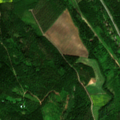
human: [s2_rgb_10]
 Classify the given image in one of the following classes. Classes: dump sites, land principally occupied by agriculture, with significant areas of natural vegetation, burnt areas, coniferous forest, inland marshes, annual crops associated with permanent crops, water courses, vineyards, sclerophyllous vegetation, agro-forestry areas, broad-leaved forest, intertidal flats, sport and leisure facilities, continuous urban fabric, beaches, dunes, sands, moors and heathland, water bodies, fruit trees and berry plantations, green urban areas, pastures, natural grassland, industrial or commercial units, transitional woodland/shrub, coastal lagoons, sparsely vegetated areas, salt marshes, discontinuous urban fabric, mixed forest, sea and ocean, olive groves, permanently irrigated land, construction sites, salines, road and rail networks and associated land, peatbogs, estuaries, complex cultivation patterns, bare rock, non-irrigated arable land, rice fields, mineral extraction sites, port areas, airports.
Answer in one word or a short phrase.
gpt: land principally occupied by agriculture, with significant areas of natural vegetation, broad-leaved forest, mixed forest